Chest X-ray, AP view. Patient: 52 years old, sex M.
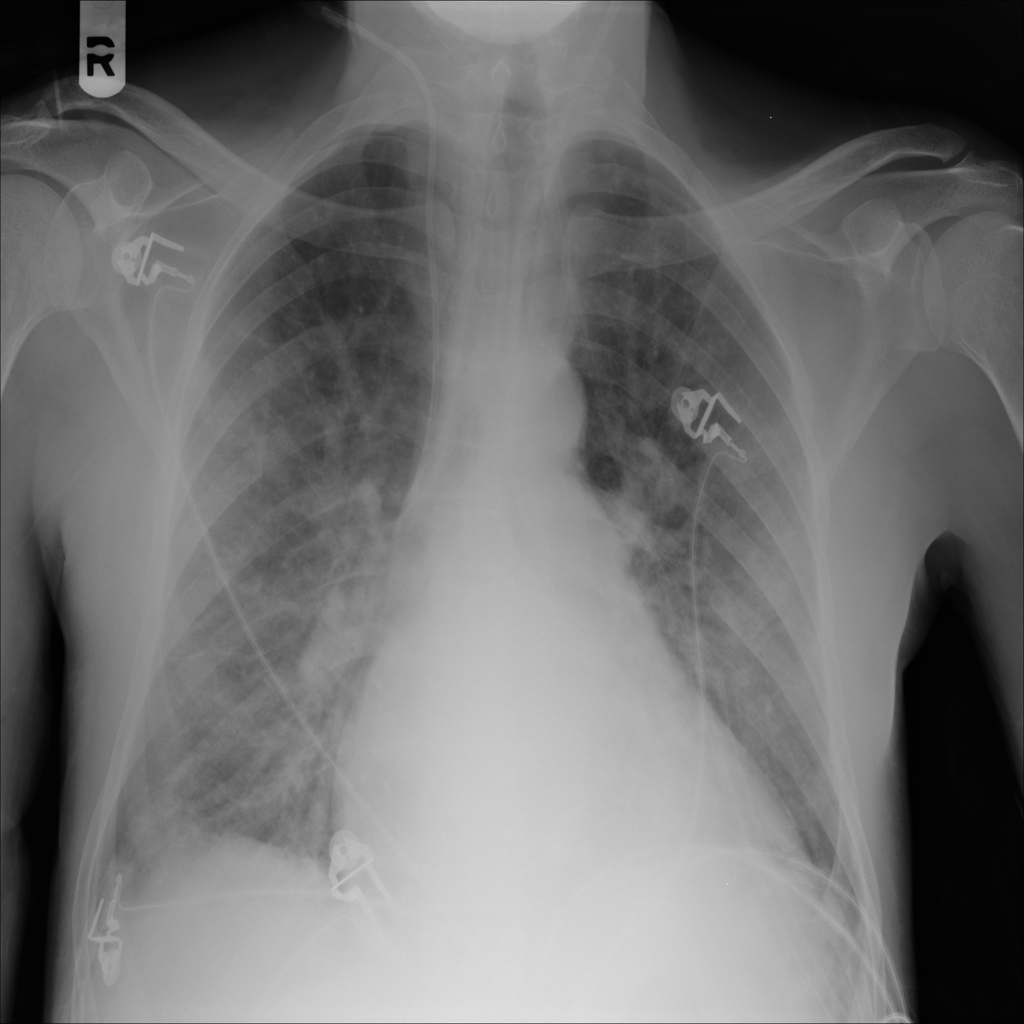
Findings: Infiltration